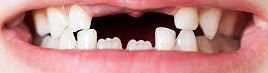
Condition: hypodontia